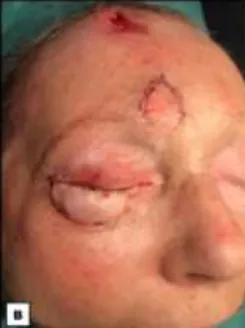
Second stage of the periocular reconstruction. B: Intraoperative photograph after release of the pedicle and lateral inset of the forehead flap after subcutaneous thinning and fixation to the lateral canthal ligament. The palpebral mucosa of the lower eyelid is advanced and sutured to the superolateral border of the flap. The frontal donor site is closed with a V-Y plasty.
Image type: medical_photograph (other_medical_photograph)